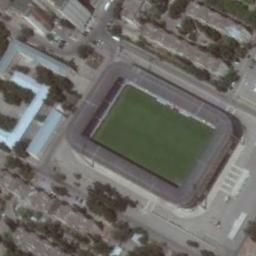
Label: stadium